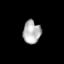
Tissue: skin
Cell type: Epithelial cells
Senescence score: 0.1543
Nuclear area (px): 400
Mean DAPI intensity: 178.908